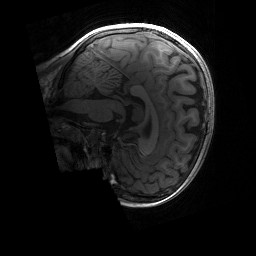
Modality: T1w
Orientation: sagittal
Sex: male
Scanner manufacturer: siemens
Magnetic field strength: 3 T
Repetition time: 1.9 s
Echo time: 0.00243 s